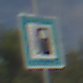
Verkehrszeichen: Tankstelle
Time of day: MorningAfternoon
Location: Outdoor (Nature)
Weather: PartlyCloudy
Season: NotSpecified
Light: Natural